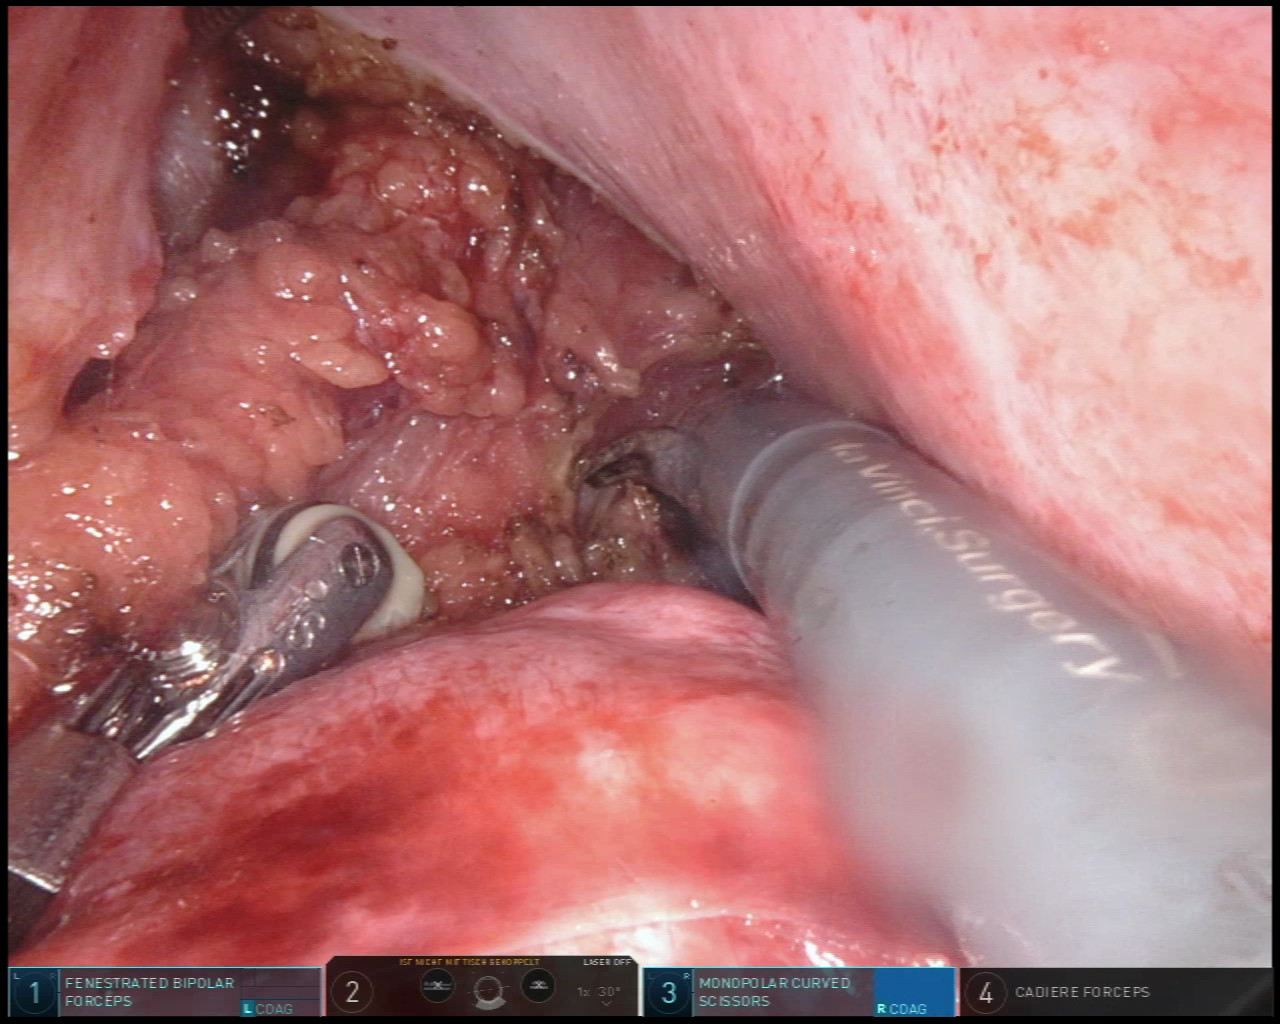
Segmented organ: vesicular_glands
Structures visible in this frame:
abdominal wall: no
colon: no
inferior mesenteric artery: no
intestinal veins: no
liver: no
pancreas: no
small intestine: no
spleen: no
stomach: no
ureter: no
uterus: no
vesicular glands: yes